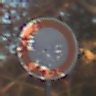
Verkehrszeichen: VerbotFahrzeugeAllerArt
Umgebung: Outdoor, Nature
Tageszeit: SunriseSunset
Wetter: Clear
Licht: Natural
Jahreszeit: Autumn
Kontrast: HighContrast